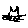
Label: cat